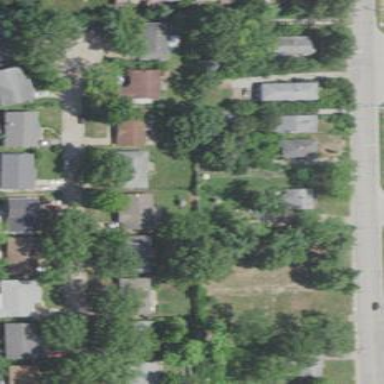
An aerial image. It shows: Residential area composed of single-family homes.